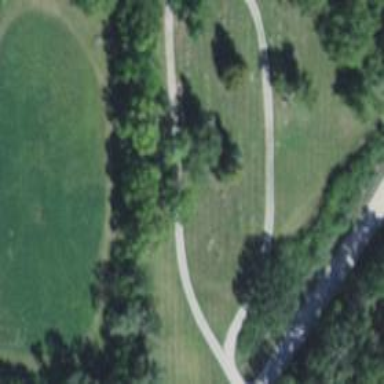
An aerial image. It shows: Cemetery.